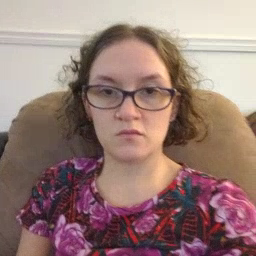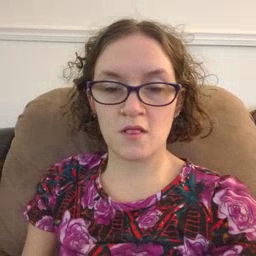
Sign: fall